Question: I would like to have some advice on how to get started with writing a Linux driver for the led on a keyboard.
I have an MSI Apache GE60 with the following keyboard:

Now, I know there be already a driver for this, but I would like to take it as an educational challenge.
So the questions are:
1. How difficult is it for a CS with decent academic experience in C (writing web server, client, BST, Linked list)
2. What resources can I use to get this thing to show some color lights?
Any information that might be needed from me, just ask, I will add it as an edit.
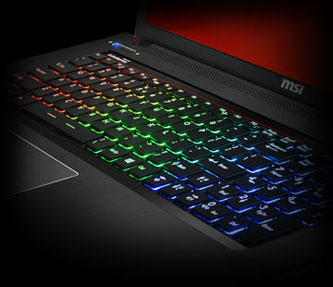
Answer: I didn't downvote but this question seems primarily opinion based.
As to your question, computer science theory will probably be largely irrelevant. Your biggest challenge will likely be writing "correct" Linux kernel code and learning how everything fits together. You'll want to read up all relevant notes and documentation in the kernel source code folder to ensure you're not doing stuff the wrong way.
In terms of resources, you can probably:
- - - -